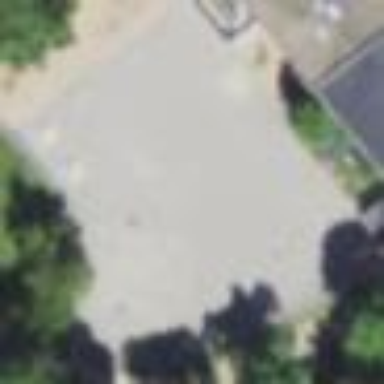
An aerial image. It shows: Asphalt schoolyard for leisure land.